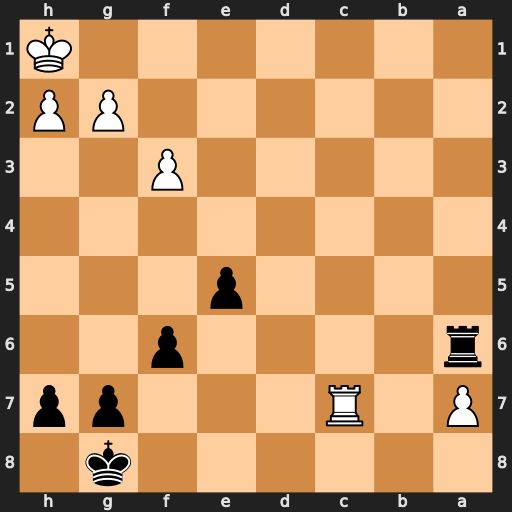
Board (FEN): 6k1/P1R3pp/r4p2/4p3/8/5P2/6PP/7K
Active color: b
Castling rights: -
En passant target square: -
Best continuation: Ra1+ Rc1 Rxc1#